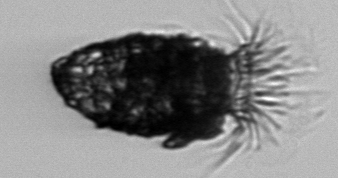
Label: Stenosemella_pacifica